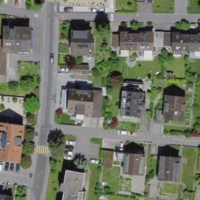
EUNIS habitat code: 55
Species observed at this site:
Chelidonium majus